Question: I am given the following sentence:
'''
The bird tried to escape from the strong cage.
'''
And the following grammar rules:
'''
s->np, vp
np->det, n
np->det, adjp
adjp->adj, n
pp->p, np
comp->p, vp
vp->v, pp
vp->v, comp
'''
I tried left most derivation to derive the tree and also from just doing it through bottom up analysis. Here is a simple chart I tried:

The question I have is whether it is possible to have two 'S' which will lead up to the route of a single 'S'
More concretely is this acceptable:
'''
s
/ s s
/ \ / NP VP VP NP
'''
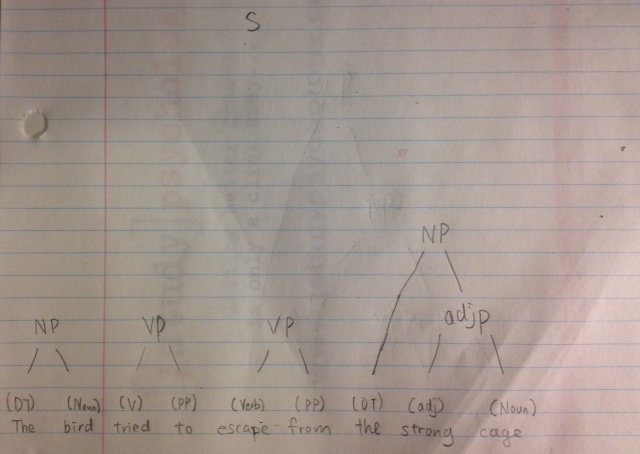
Answer: According to your grammar, a prepositional phrase ('pp') consists of a preposition ('p') followed by a noun phrase ('np'). But your parse tree shows 'pp's consisting only of a preposition ("to" and "from"). If you do the bottom-up parse with this in mind, you should arrive at the correct answer.
To answer your direct question, your grammar does not allow 's' to consist of two 's's; only of a noun phrase ('np') followed by a verb phrase ('vp').